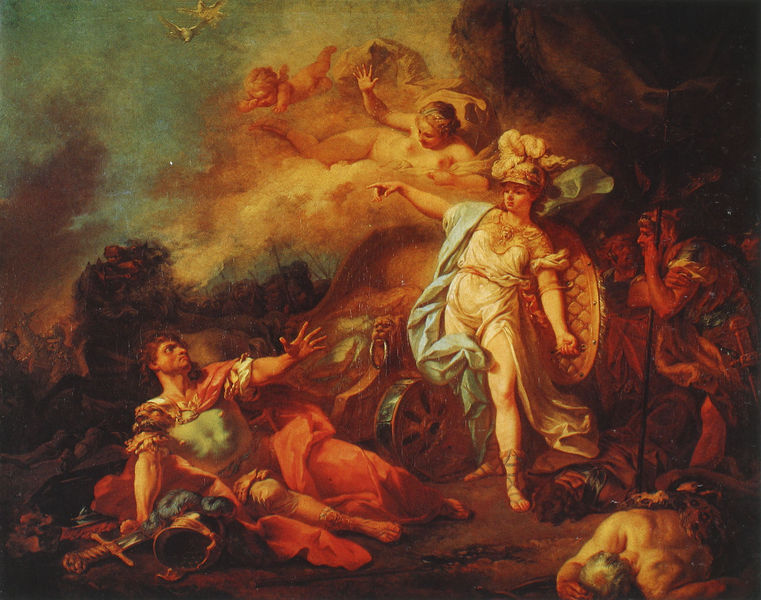
Titel: Der Kampf der Minerva gegen Mars
Künstler: Jacques-Louis David
Institution: Paris, Musée du Louvre
Schlagwörter: blau, dunkel, feuer, flügel, gemälde, hand, held, himmel, kampf, mann, nackt, rubens, weiß, wolken, gelb, grün, menschen, braun, bunt, finger, frau, hintergrund, licht, orange, paris, rot, arm, barock, falten, historie, taube, tod, tot, vögel, rauch, boden, gewand, tücher, klassizismus, engel, putte, liegen, stab, kutsche, figuren, rad, wagen, krieg, schlacht, knie, liegend, zeigen, schild, panzer, alter, antike, schweben, tauben, schwert, waffen, soldat, tote, helm, mythologie, tizian, göttin, ritter, rüstung, sieg, römer, ausstrecken, antik, krieger, historismus, erscheinung, feldherr, löwe, speer, streitwagen, amor, putten, athene, elfe, helena, ikonographie, paulus, woke, sief, saulus, unterlegen, 19. jh., schilkd, wolkren